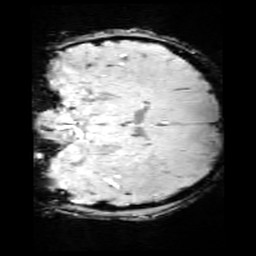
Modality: SWI
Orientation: coronal
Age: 11
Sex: male
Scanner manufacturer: siemens
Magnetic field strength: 3 T
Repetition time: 0.027 s
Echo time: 0.02 s